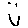
Label: smiley face